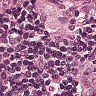
Metastatic tissue present: yes